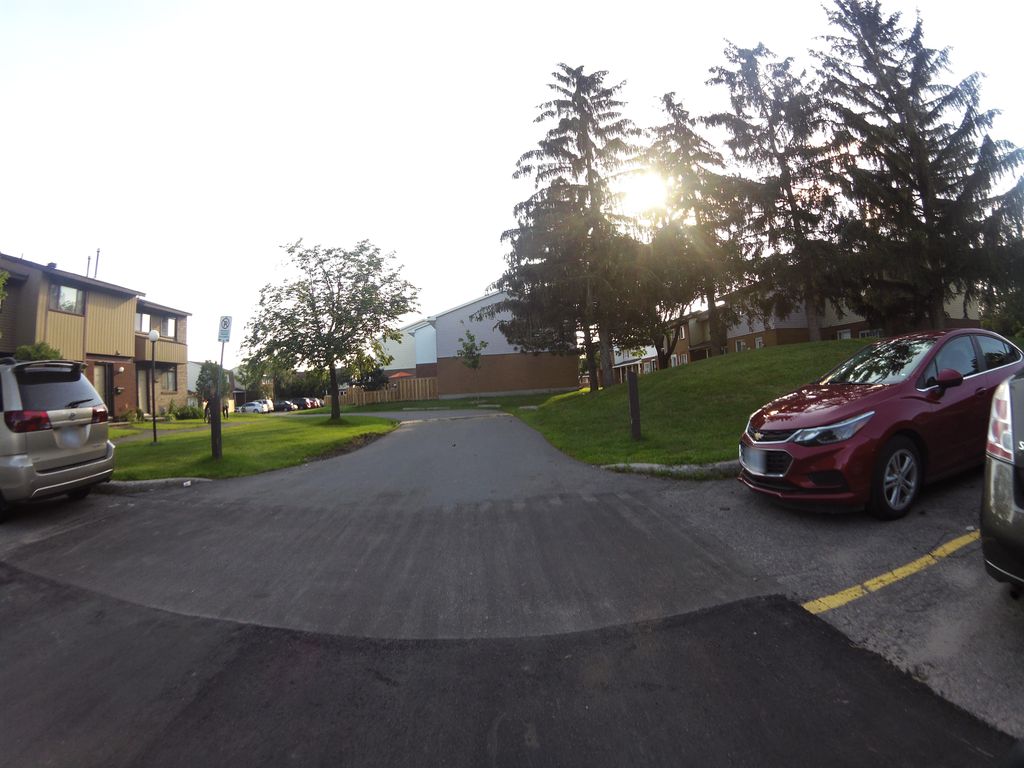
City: ottawa-gatineau